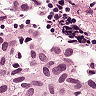
Metastatic tissue present: yes